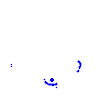
Particle: pion